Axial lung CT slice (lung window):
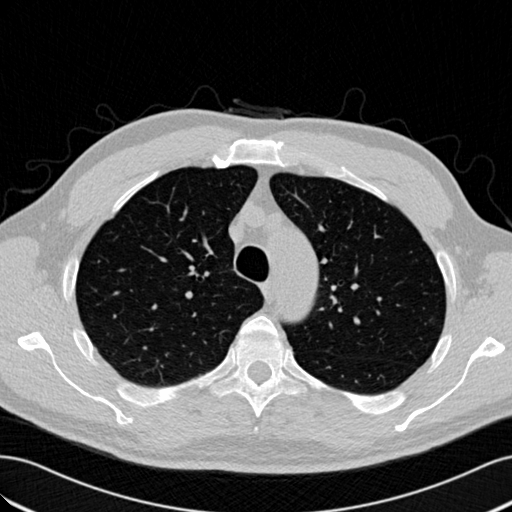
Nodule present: no